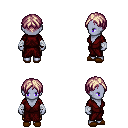
a pixel art fantasy rpg character, female body template, dark elf, purple skin, red robe, gold greaves, white blonde parted hairstyle, white cloth bandages, brown slippers, four views (front, back, left, right), 2x2 character sprite sheet, small pixel art, hard edges, no anti-aliasing